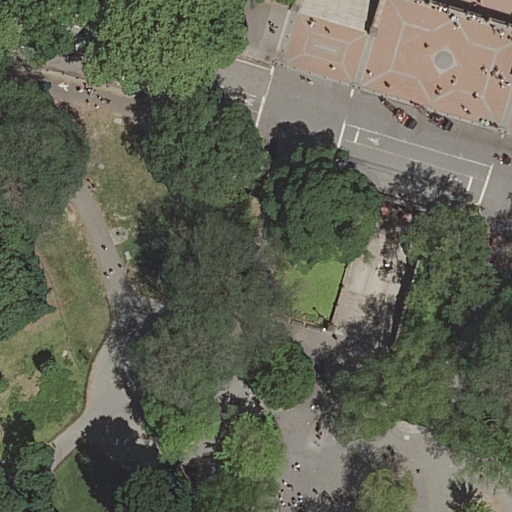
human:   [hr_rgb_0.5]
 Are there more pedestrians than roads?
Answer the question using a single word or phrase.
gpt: no

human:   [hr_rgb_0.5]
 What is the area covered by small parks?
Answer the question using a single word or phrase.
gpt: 0m2

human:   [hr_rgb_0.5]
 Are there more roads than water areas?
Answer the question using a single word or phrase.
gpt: yes

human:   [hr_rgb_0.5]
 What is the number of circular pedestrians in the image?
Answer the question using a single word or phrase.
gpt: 0

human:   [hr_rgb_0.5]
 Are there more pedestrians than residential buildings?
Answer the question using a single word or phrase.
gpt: yes

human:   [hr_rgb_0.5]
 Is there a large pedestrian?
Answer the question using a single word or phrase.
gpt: no

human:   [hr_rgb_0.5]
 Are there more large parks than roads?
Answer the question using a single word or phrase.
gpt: no

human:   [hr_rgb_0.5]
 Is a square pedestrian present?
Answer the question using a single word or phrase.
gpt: no

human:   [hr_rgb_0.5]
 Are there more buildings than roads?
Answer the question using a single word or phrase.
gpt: no

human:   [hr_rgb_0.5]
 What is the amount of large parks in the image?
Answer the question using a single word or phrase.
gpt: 1

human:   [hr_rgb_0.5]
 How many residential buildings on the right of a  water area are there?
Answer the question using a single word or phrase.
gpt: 0

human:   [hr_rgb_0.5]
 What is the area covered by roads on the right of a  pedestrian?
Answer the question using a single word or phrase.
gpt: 0m2

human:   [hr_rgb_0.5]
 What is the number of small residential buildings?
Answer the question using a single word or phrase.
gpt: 0

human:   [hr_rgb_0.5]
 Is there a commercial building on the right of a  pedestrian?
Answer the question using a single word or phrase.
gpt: no

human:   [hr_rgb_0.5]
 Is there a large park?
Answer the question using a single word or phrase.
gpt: yes

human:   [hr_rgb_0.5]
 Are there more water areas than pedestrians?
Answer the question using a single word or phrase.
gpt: no

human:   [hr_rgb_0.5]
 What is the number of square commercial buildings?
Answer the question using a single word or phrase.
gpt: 0

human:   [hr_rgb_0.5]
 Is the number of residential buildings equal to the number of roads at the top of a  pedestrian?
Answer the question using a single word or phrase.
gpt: no

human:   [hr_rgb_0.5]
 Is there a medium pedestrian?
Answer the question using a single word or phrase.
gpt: yes

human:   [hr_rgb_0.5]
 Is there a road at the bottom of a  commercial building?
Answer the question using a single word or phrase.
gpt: no

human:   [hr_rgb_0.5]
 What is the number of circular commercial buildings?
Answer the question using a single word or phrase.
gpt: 0

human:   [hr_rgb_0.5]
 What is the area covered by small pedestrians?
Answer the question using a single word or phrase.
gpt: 8m2

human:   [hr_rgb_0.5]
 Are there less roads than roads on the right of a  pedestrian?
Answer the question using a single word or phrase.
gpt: no

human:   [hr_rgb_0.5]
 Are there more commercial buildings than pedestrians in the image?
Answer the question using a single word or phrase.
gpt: no

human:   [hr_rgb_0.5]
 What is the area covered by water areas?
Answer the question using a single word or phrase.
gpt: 0m2

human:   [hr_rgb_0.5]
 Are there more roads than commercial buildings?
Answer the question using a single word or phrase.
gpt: yes

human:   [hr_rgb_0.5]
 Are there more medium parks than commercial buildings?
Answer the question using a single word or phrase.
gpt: no

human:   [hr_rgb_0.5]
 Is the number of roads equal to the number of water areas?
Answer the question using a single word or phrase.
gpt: no

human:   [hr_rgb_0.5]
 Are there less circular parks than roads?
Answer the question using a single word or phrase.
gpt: yes

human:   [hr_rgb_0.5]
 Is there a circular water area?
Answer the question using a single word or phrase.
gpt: no

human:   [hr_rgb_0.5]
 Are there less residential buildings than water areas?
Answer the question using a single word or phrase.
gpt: no

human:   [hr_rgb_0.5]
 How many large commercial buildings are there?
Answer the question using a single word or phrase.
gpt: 0

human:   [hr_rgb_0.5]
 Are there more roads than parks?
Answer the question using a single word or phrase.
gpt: yes

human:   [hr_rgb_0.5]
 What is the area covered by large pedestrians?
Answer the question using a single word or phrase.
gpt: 0m2

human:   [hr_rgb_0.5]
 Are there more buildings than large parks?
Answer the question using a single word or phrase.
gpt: no

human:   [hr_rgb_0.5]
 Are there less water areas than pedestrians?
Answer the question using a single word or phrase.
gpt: yes